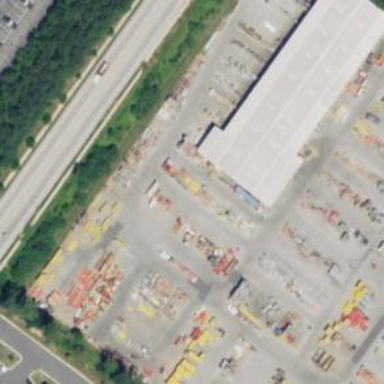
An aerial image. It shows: Warehouse building.